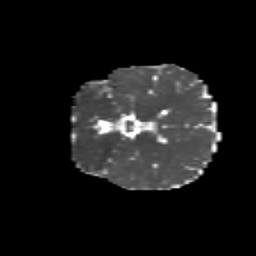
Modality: MD
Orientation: coronal
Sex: female
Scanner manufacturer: siemens
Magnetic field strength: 3 T
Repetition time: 5 s
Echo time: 0.071 s